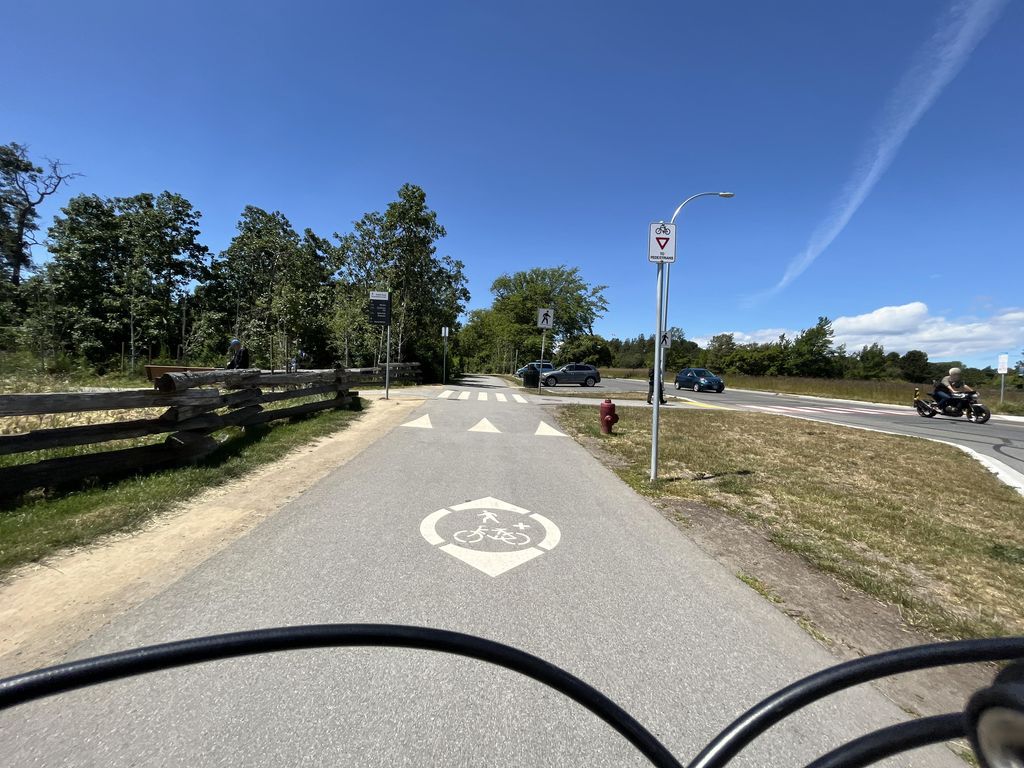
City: victoria